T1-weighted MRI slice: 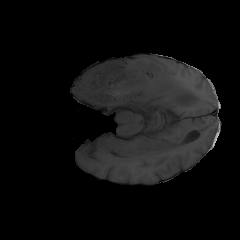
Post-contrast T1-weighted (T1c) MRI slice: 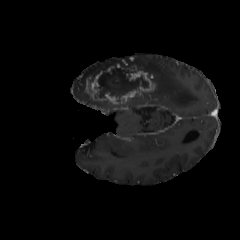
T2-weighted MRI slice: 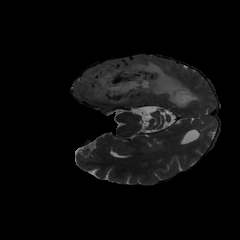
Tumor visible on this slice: yes